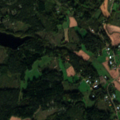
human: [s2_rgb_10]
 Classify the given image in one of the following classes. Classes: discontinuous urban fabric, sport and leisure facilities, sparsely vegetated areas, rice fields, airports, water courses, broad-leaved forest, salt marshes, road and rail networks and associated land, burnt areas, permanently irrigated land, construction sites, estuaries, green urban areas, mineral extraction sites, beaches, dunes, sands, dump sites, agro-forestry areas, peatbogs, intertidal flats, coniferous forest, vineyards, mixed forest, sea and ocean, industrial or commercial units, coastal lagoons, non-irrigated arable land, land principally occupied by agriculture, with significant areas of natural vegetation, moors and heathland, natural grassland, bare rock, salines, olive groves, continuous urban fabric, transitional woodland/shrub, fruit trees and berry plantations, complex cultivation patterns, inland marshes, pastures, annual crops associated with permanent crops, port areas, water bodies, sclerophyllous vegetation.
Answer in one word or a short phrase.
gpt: non-irrigated arable land, land principally occupied by agriculture, with significant areas of natural vegetation, coniferous forest, mixed forest